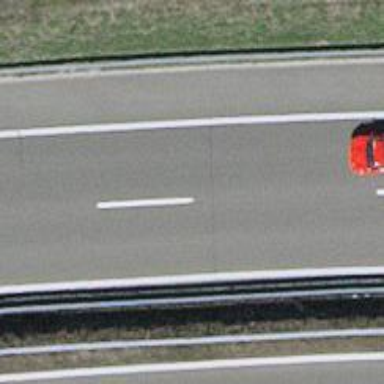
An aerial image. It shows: Asphalt motorway.